Question: I've found similar examples through searching but I can't find anything that matches the issue that I have...
I have a table which shows parts received/rejected, I wish to see the maximum days early/late (I'll only need help with one as the other I can then do!)
- but there are dummy orders which I wish to ignore (they show a received/reject of 0).
Here is example data from the 'AnnualDump' sheet:

My current calculation is
'''
=IF(ISBLANK(AnnualDump!$H$2),"BLANK",0-MIN(AnnualDump!$G:$G))
'''
[Column H is Received/Rejected and G is VarianceDays]
This simply looks at if there is any data on the sheet before running the calculation, which is fantastic for 95% of the time... but I want to ignore any values that have a received/rejected of 0...
I want it to show 29, but it's showing 30 in this instance as it's not ignoring 0qty lines.
I've tried adding another IF statement but it didn't work :/
Completely stuck now and not sure what the next step to try is...
I can do it if I cheat but I'm trying to avoid that!
Any pointers or help will be greatly appreciated (complete VBA noob in excel so I'd like to avoid that if possible).
Thanks
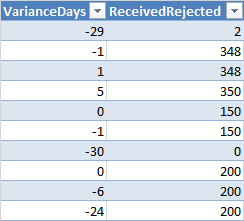
Answer: Try this array formula. Confirm with Ctrl, Shift and Enter and curly brackets will appear round the formula.
I would strongly suggest you don't use full column references though as these formulae are rather resource-intensive.
'''
=IF(ISBLANK(AnnualDump!$H$2),"BLANK",0-MIN(IF(AnnualDump!$H:$H>0,AnnualDump!$G:$G)))
'''